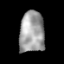
Tissue: lung
Cell type: Others
Senescence score: 0.2026
Nuclear area (px): 1009
Mean DAPI intensity: 160.767